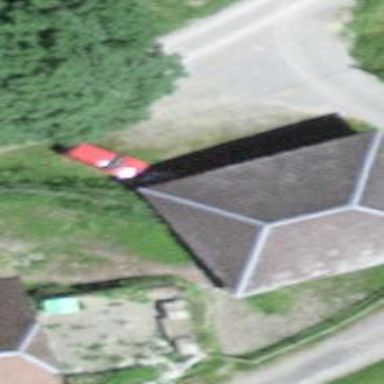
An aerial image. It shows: Rural barn.